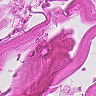
Metastatic tissue present: no